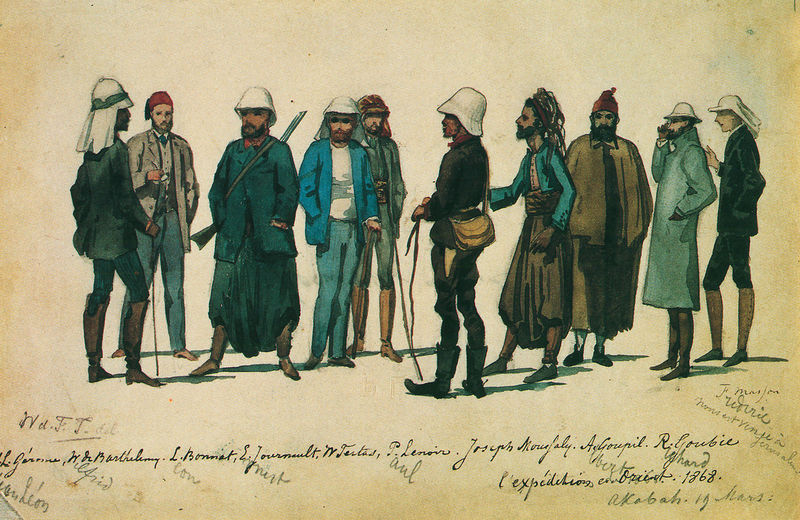
Titel: Die Expedition im Orient
Künstler: Jean-Léon Gérôme
Institution: Leiden, Rijksmuseum van Oudheden
Schlagwörter: mann, grün, menschen, bunt, männer, zeichnung, rot, mode, bart, hose, jacke, mütze, mantel, tücher, schrift, gehstock, afrika, wüste, soldaten, karikatur, jeans, orient, text, uniform, waffen, beschriftung, helm, stiefel, tasche, tracht, gewehr, flinte, entdecker, turban, sklaven, handschrift, kolonialismus, kolonie, bezeichnung, fes, fez, nordafrika, sxhrift, mauren, tropen, tropenhelm, kolonialherren, tropenhelme, mungopark, personennamen, stieferl, yasche